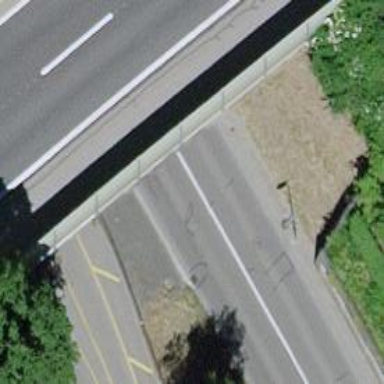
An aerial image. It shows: Primary highway passing through tunnel with asphalt surface.